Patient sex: M
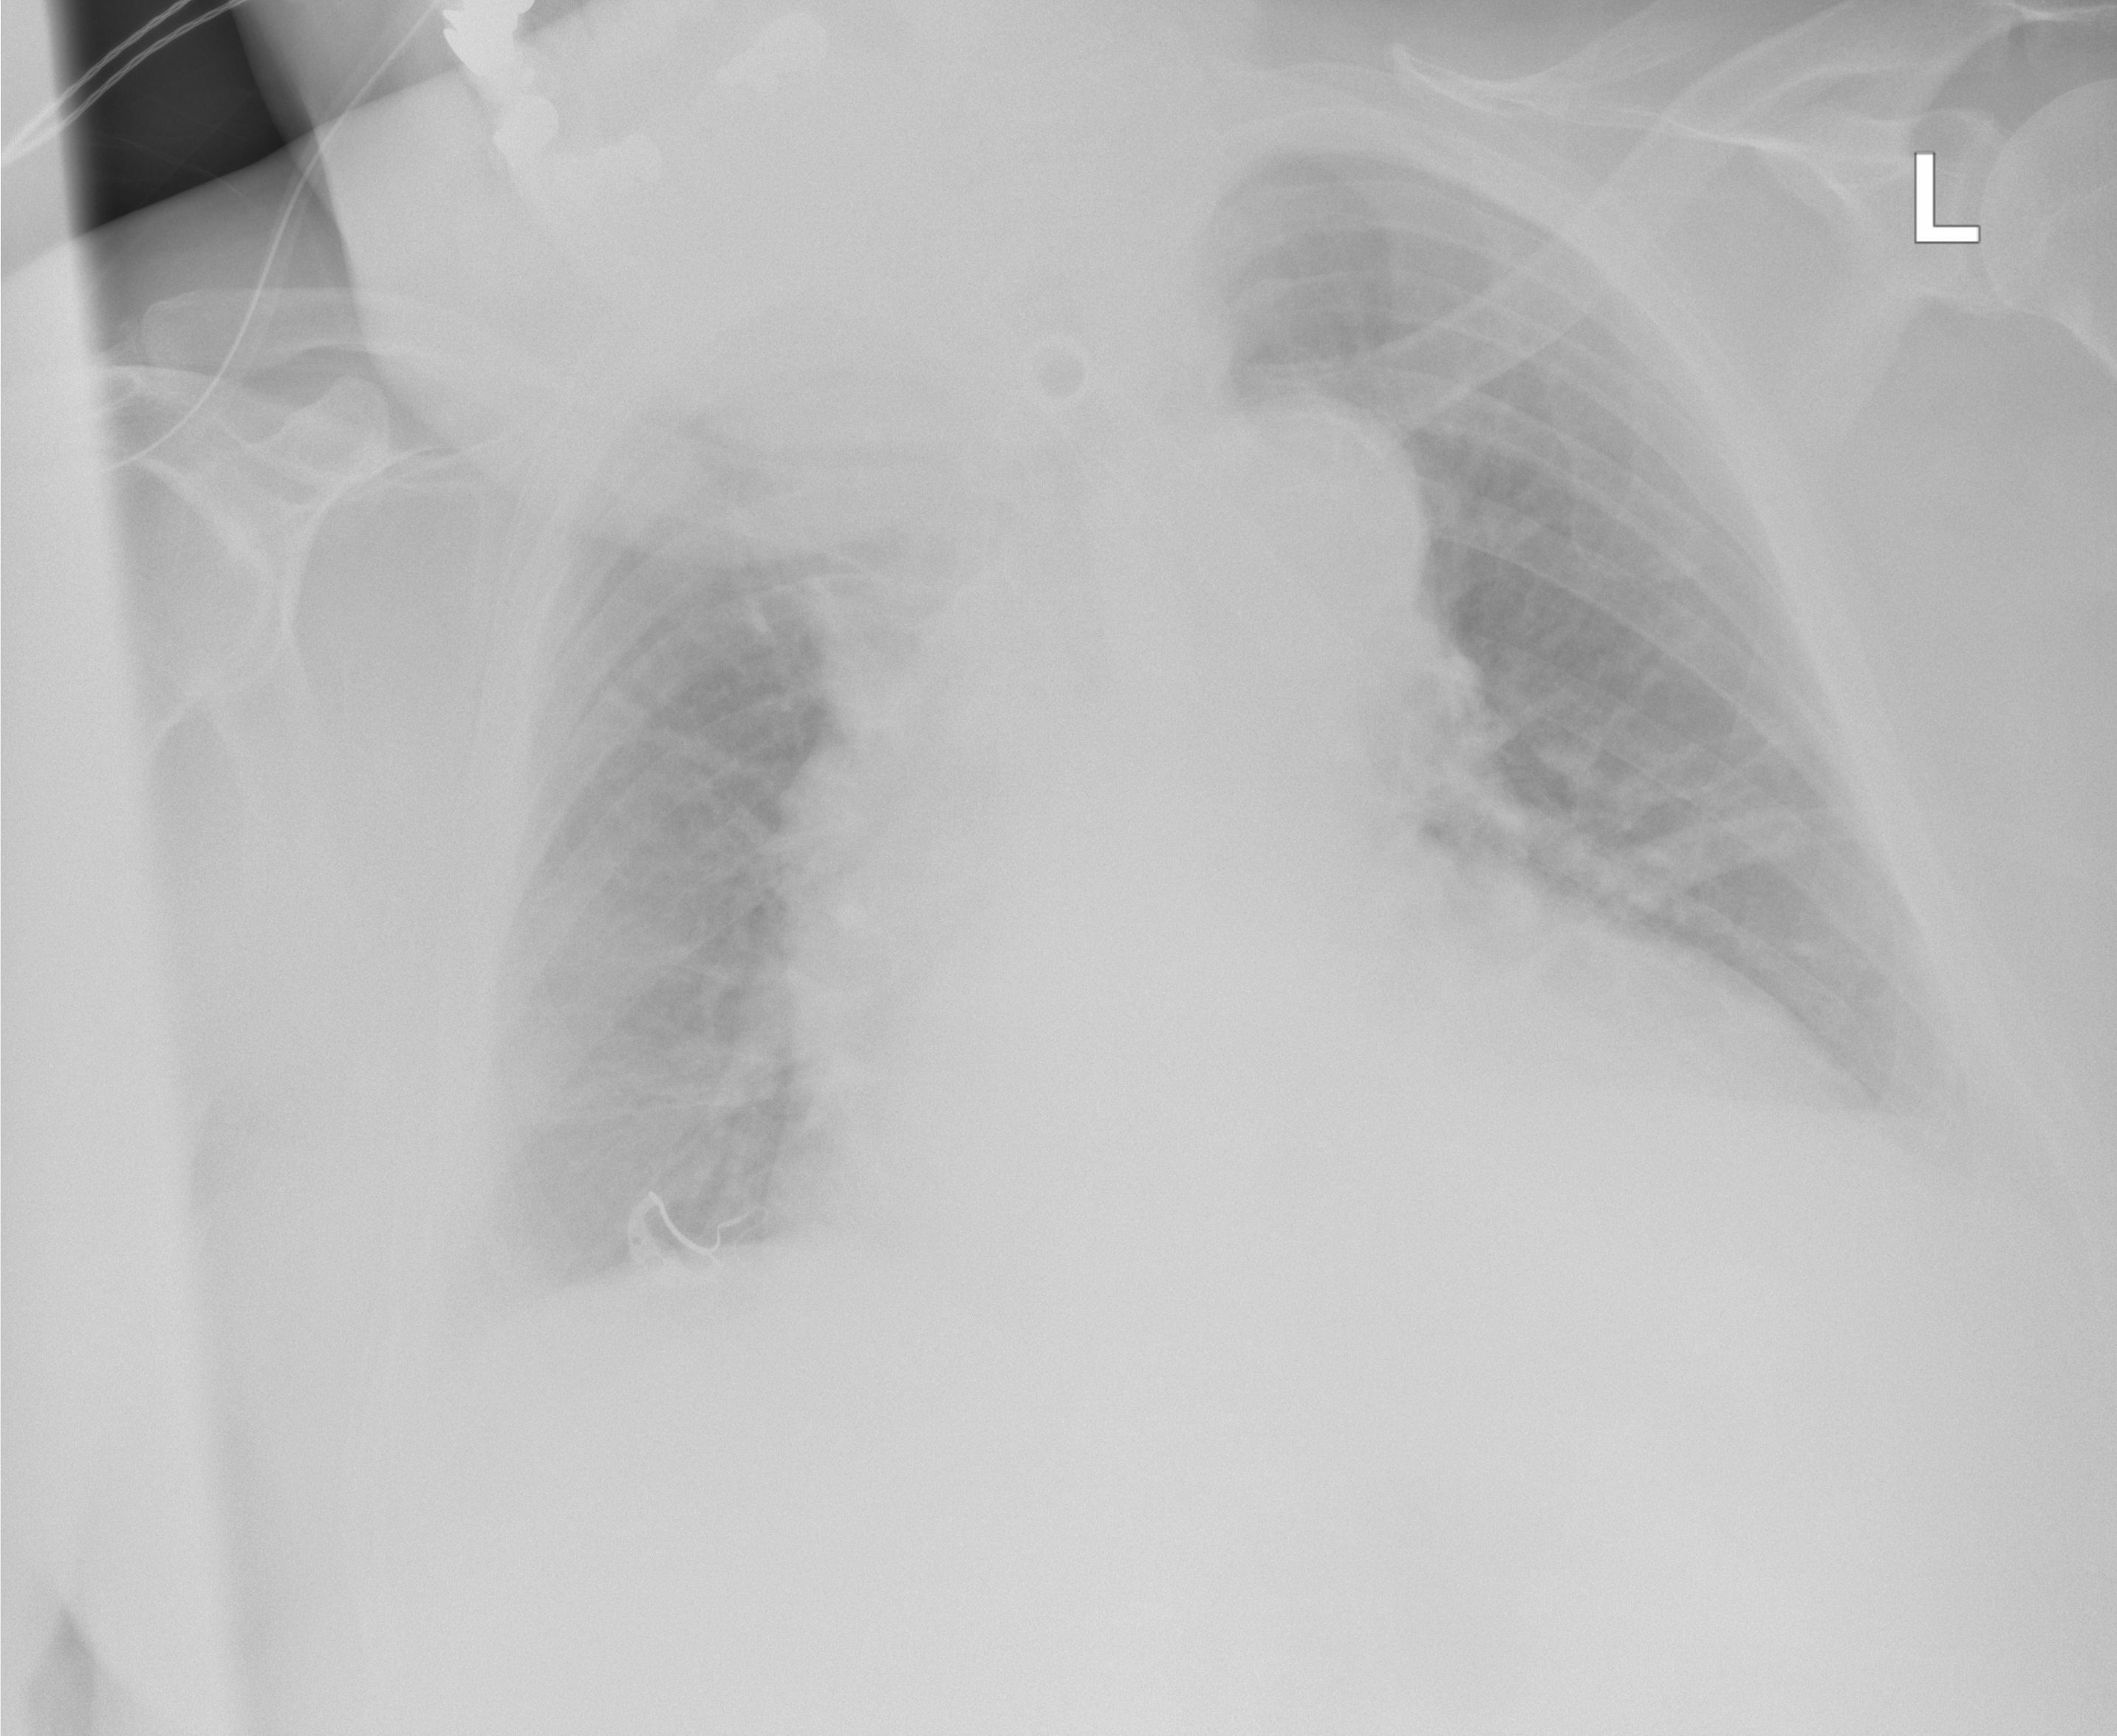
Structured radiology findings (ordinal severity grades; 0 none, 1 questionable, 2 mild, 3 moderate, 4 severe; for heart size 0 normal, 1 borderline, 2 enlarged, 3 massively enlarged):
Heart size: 2
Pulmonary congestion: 2
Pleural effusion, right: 2
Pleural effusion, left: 2
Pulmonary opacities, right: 0
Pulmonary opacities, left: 0
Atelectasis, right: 2
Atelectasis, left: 2